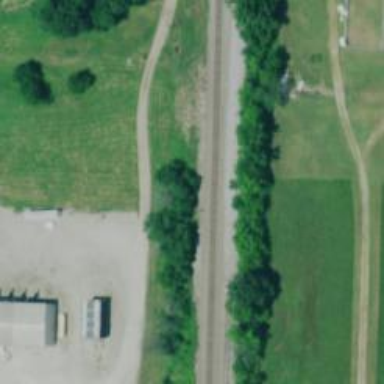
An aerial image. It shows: Railway siding for service.